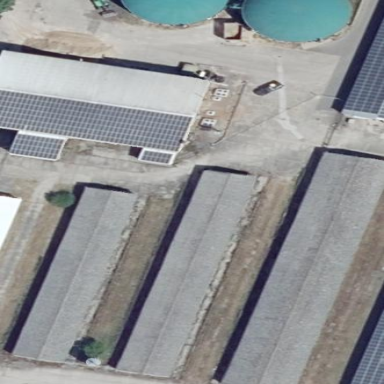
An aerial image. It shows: Gabled farm auxiliary building with grey roof. The roof is oriented along the structure.